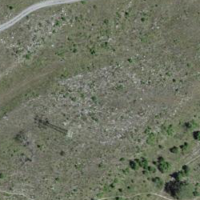
EUNIS habitat code: 45
Species observed at this site:
Melitaea didyma
Lysandra coridon